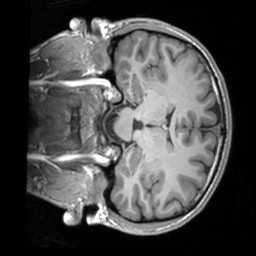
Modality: T1w
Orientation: coronal
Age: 20
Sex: male
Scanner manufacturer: siemens
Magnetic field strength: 3 T
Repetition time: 1.9 s
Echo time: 0.00226 s